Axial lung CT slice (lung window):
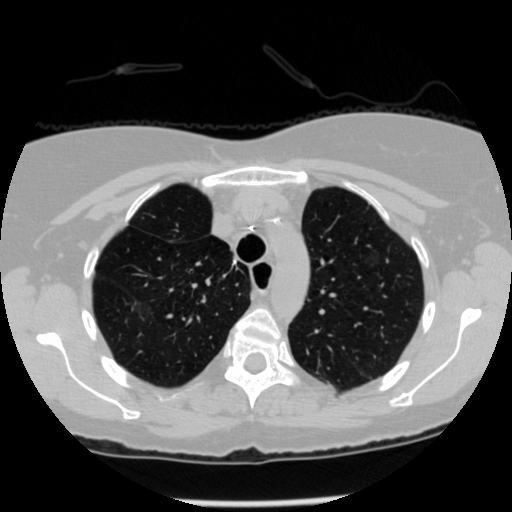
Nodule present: no